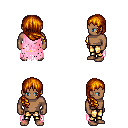
a pixel art fantasy rpg character, male body template, human, dark skin, pink tattered cape, gold greaves, dark blonde right-swept hairstyle, four views (front, back, left, right), 2x2 character sprite sheet, small pixel art, hard edges, no anti-aliasing